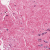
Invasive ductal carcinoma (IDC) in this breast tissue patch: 0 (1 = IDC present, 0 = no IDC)